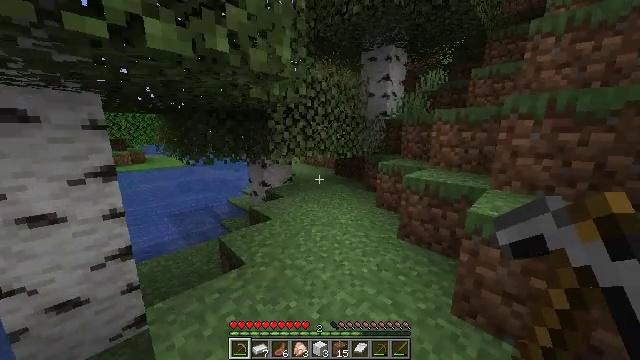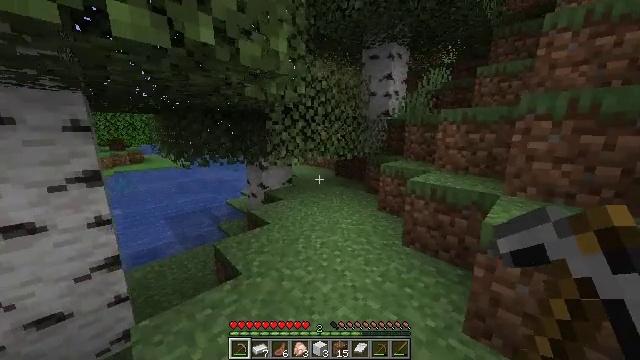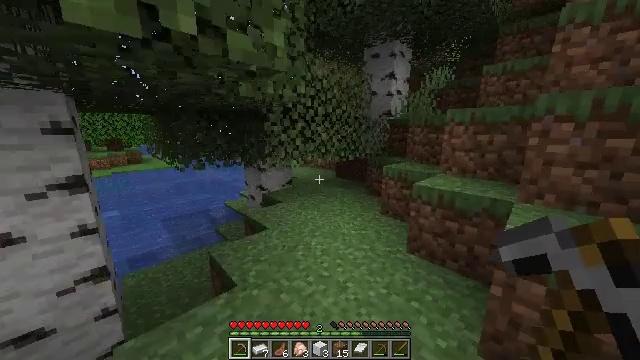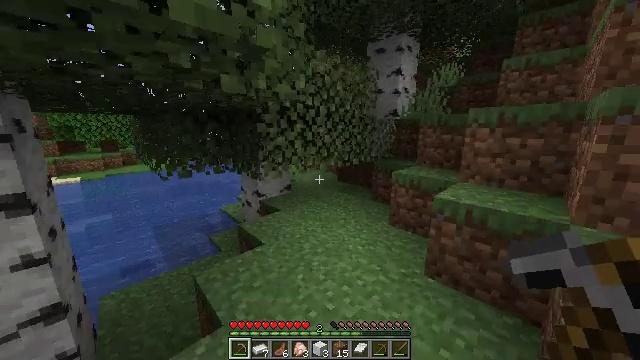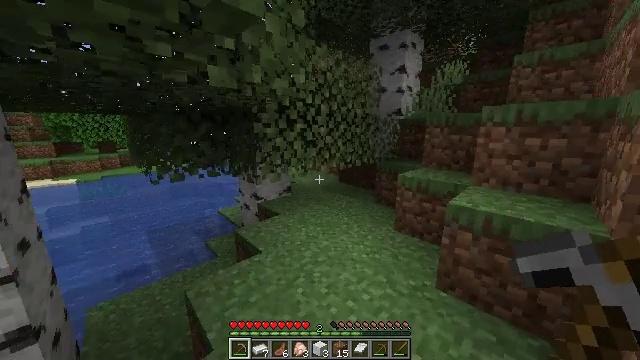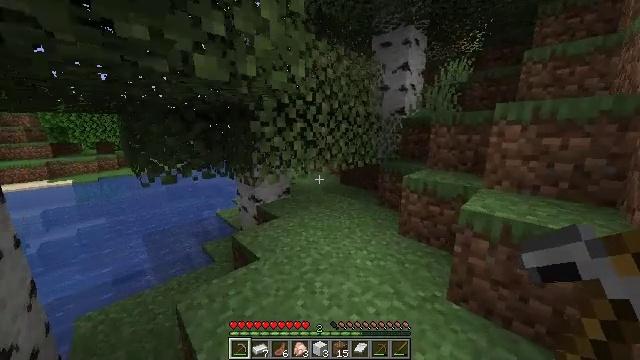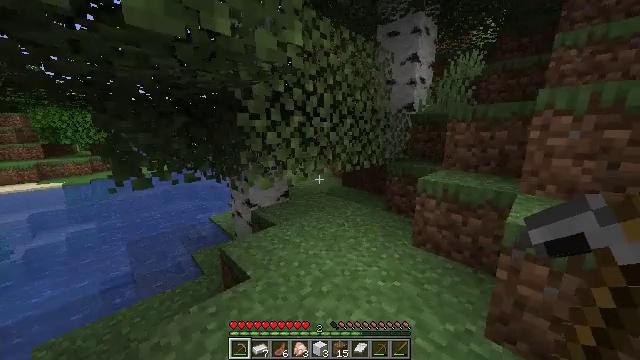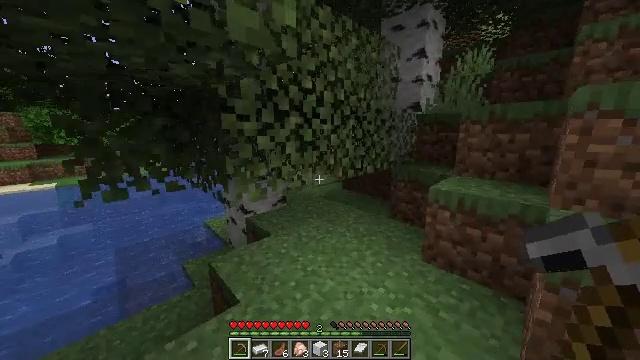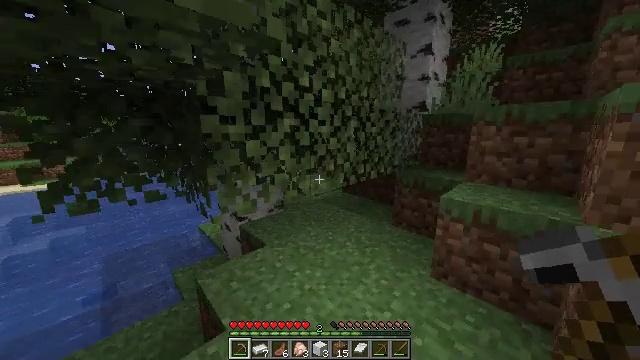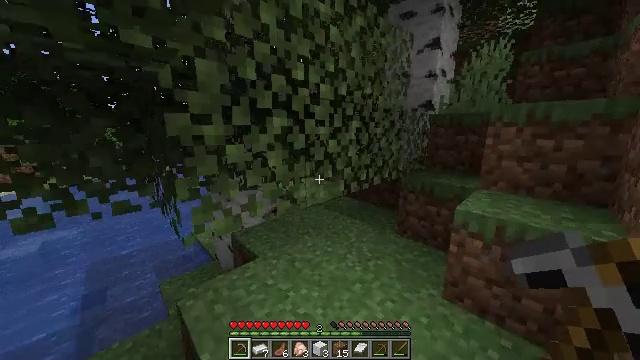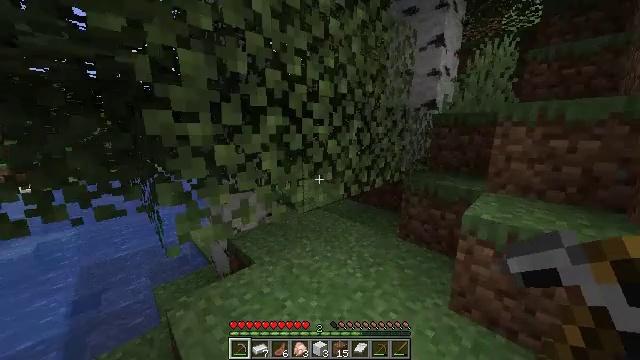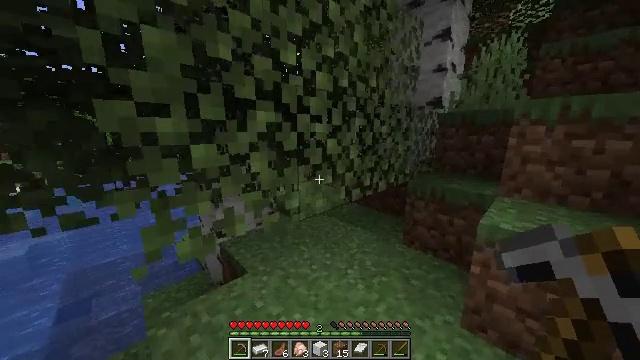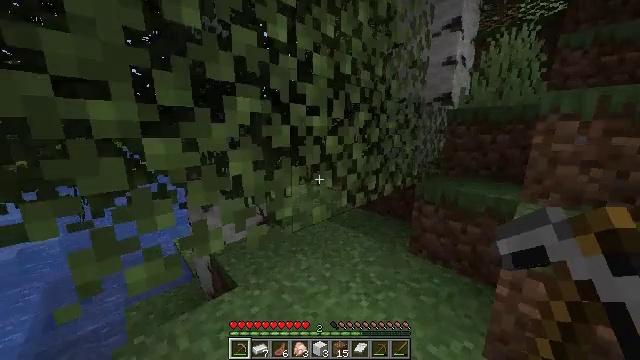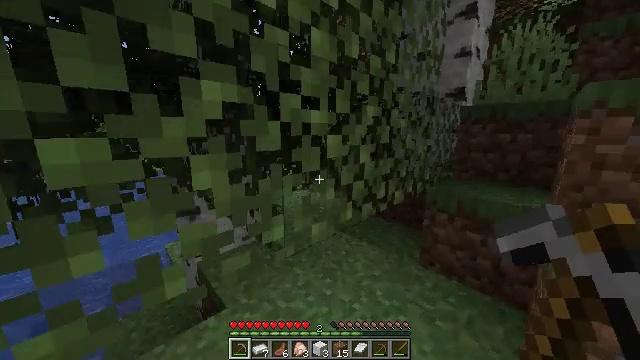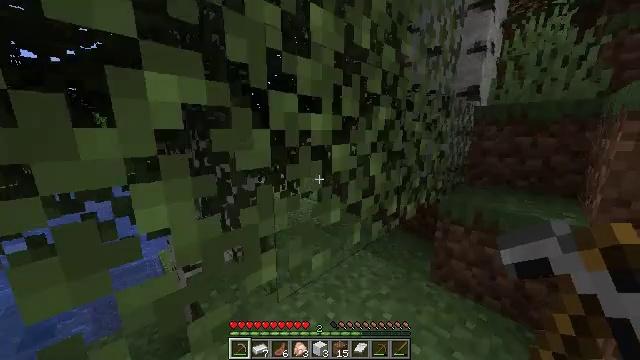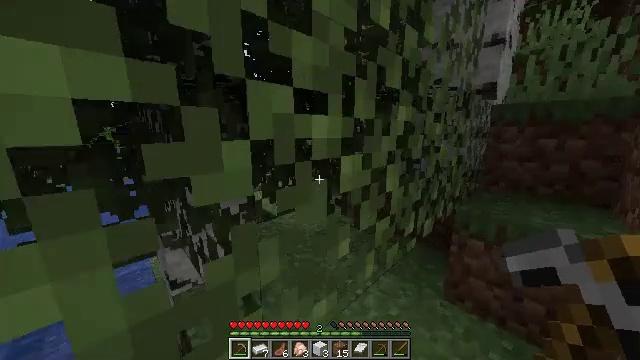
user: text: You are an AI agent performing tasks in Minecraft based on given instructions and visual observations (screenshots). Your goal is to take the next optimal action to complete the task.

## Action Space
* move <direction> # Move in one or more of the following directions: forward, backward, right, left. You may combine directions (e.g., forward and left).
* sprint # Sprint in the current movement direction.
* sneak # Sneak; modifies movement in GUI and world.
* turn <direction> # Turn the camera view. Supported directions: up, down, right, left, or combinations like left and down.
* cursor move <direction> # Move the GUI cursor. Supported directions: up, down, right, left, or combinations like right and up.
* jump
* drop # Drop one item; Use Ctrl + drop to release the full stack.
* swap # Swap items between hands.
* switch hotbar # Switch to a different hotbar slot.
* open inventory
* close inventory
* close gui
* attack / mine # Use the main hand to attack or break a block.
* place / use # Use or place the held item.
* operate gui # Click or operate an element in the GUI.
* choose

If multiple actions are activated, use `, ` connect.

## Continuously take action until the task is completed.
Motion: motion action
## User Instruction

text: Gather the chest from its place.
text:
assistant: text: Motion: move forward
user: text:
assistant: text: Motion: move forward
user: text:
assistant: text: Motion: move forward
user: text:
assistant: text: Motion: move forward
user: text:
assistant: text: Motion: move forward
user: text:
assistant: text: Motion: move forward
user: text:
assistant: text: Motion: move forward
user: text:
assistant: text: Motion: move forward
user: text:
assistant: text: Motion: move forward
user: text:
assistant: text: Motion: move forward
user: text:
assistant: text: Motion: move forward
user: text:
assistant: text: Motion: move forward
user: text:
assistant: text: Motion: move forward
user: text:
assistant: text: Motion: move forward
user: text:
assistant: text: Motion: move forward
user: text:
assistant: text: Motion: move forward and move right
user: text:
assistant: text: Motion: move forward and move right
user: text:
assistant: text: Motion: move forward and move right
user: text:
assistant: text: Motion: move forward and move right
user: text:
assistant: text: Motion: move forward and move right
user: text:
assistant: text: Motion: move forward and move right, jump
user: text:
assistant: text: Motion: move forward and move right, jump
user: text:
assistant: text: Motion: move forward and move right, jump
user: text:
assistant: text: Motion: move forward and move right, jump
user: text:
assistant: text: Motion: move forward and move right, jump
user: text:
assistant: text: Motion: move forward and move right, jump
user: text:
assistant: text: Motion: move forward and move right
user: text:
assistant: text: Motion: no_op
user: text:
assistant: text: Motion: no_op
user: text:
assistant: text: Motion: no_op